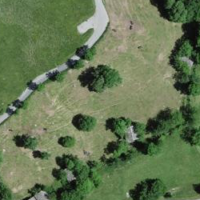
EUNIS habitat code: 52
Species observed at this site:
Minois dryas